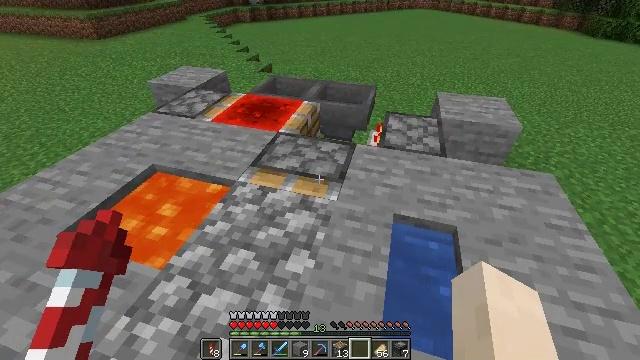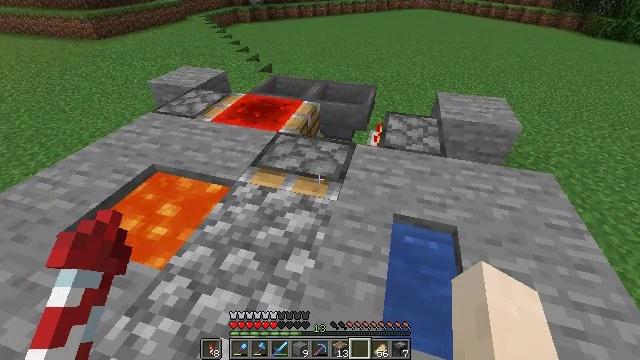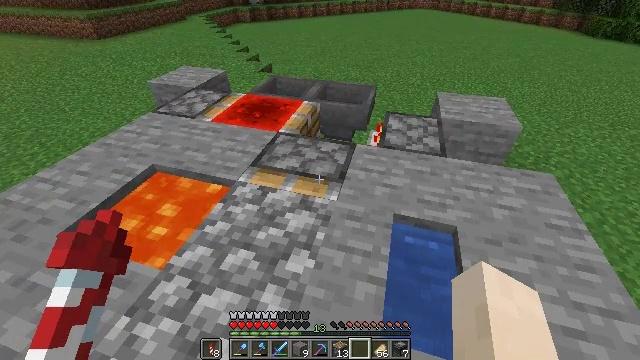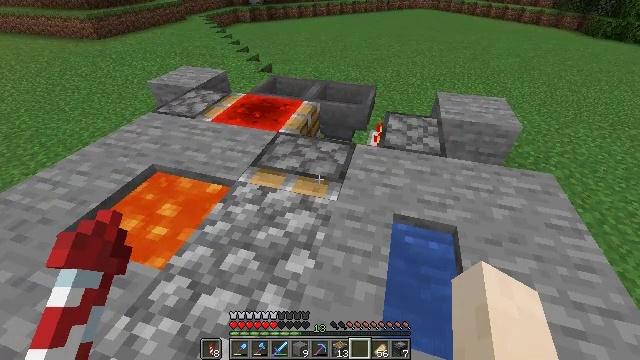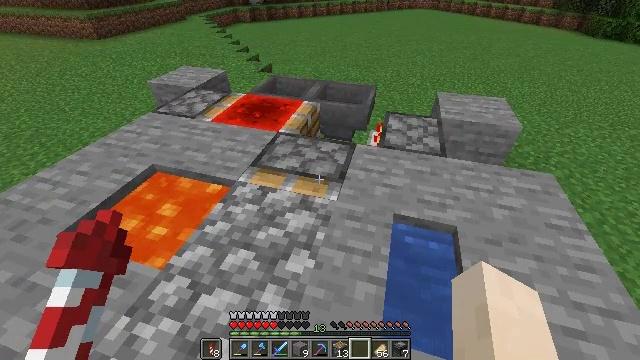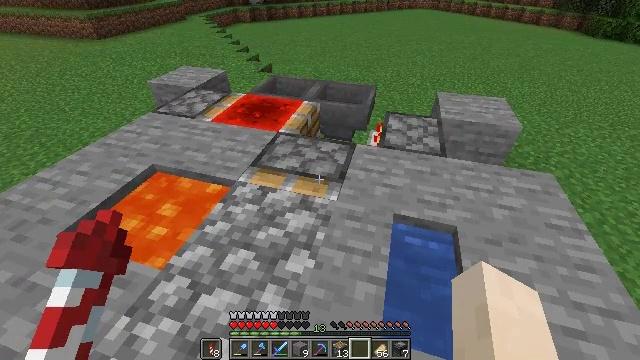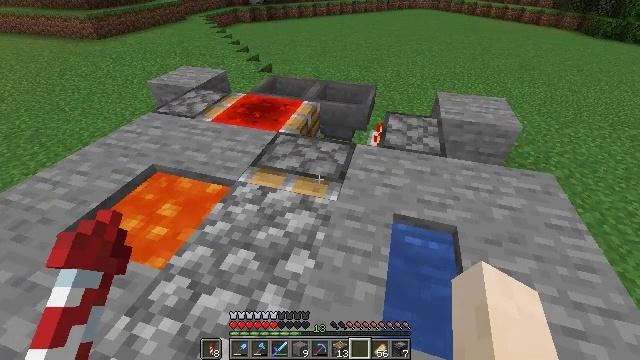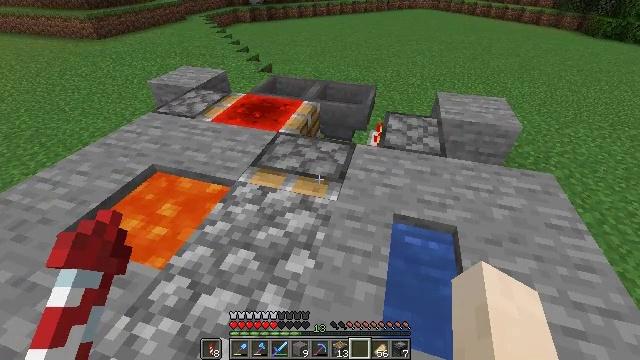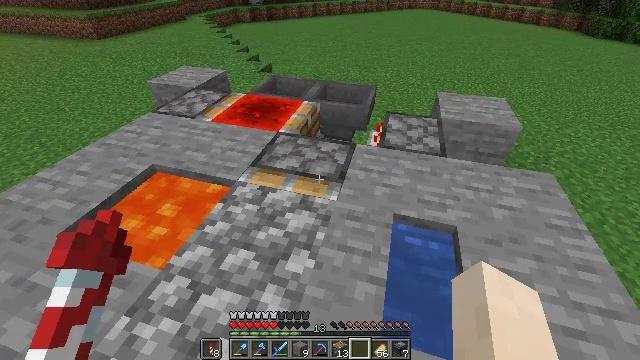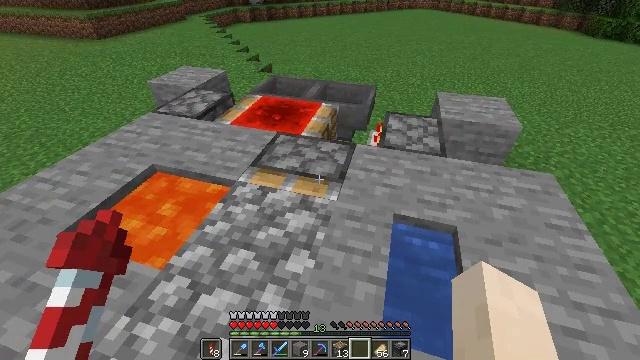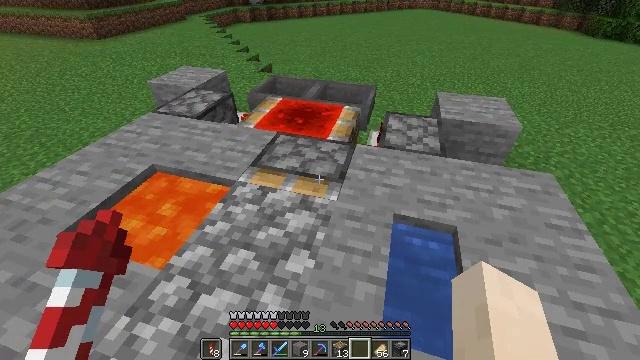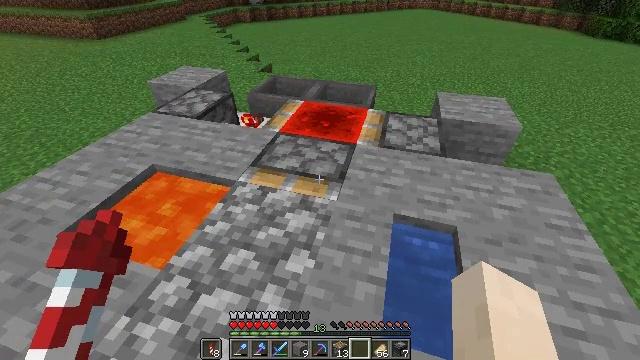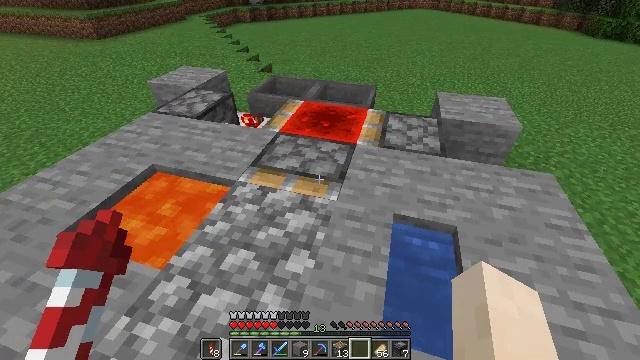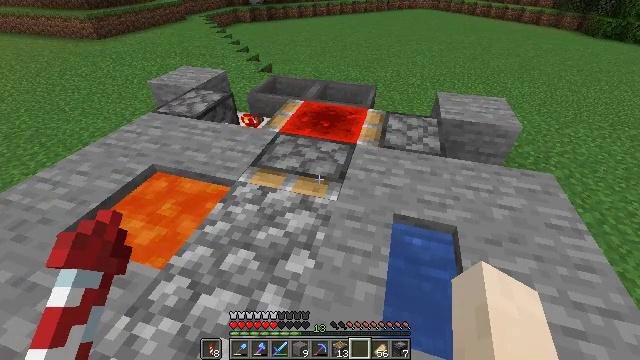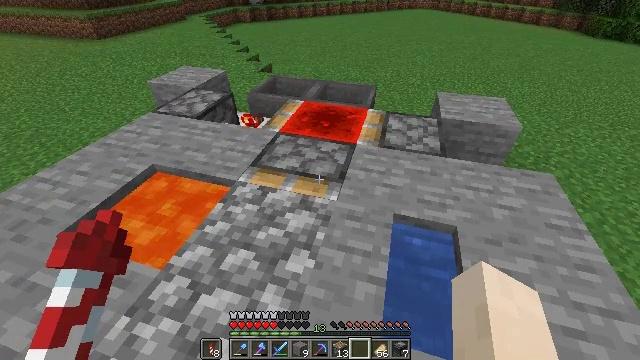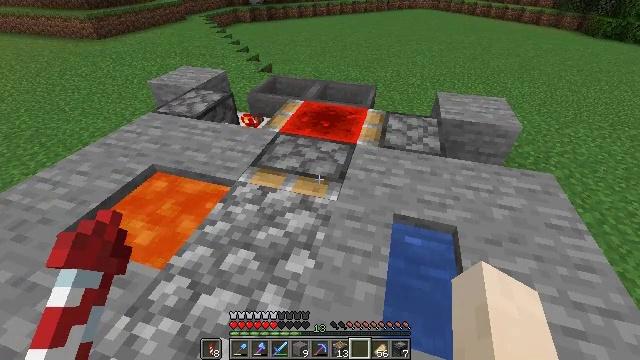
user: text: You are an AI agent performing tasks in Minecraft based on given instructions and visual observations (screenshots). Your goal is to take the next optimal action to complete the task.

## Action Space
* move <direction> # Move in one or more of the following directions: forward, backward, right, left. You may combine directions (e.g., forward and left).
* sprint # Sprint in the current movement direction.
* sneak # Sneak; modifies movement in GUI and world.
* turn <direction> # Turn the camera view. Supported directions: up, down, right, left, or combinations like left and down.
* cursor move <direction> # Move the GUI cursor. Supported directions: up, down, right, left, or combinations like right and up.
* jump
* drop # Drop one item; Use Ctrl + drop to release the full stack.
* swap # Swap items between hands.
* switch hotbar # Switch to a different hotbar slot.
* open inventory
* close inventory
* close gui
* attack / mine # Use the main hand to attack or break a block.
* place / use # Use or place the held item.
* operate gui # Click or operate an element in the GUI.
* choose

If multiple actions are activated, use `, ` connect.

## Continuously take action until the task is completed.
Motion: motion action
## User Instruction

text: Break the redstone wire to disrupt circuits.
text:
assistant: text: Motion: no_op
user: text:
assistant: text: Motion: no_op
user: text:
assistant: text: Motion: no_op
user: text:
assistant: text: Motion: no_op
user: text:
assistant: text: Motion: no_op
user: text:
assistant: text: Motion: no_op
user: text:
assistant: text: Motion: no_op
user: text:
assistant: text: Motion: no_op
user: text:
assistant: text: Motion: no_op
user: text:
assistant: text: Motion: no_op
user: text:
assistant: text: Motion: no_op
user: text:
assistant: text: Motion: no_op
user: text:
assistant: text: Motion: no_op
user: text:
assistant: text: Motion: no_op
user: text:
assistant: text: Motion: no_op
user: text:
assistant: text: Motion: no_op
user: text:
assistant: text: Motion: no_op
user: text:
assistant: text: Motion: no_op
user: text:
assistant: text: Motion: no_op
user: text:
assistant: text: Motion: no_op
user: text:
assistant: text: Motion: no_op
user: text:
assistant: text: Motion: no_op
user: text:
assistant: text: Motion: no_op
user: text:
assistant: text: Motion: no_op
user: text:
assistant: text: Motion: turn left
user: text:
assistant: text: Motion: turn left and down
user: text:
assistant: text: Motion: turn left
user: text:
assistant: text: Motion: turn left and up
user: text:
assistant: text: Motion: turn left and up
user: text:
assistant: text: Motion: turn left